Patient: sex F, age 59
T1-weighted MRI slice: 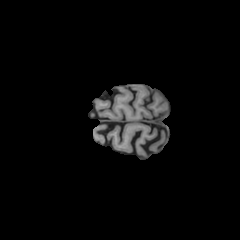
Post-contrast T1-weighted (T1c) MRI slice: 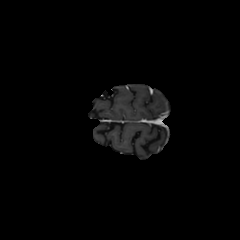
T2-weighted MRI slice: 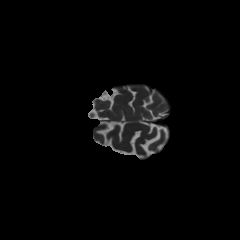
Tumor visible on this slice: no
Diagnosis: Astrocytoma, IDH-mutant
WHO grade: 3